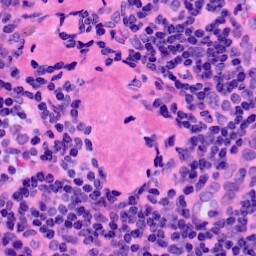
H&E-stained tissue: LymphNode